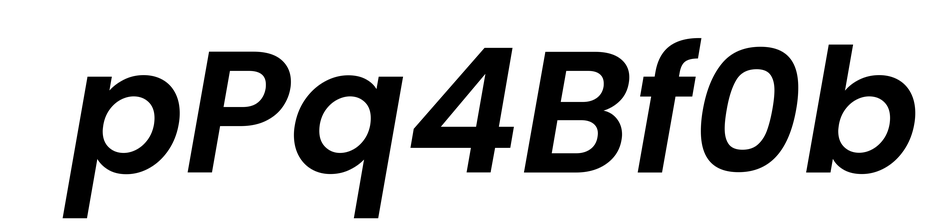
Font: Poppins-SemiBoldItalic